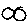
Label: circle